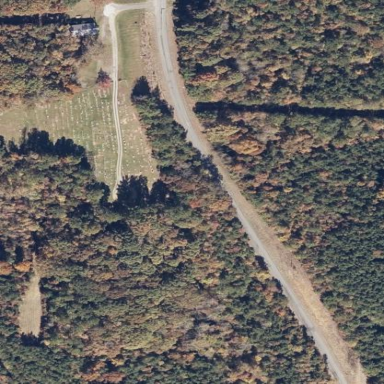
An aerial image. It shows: Cemetery or graveyard.